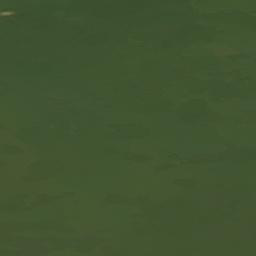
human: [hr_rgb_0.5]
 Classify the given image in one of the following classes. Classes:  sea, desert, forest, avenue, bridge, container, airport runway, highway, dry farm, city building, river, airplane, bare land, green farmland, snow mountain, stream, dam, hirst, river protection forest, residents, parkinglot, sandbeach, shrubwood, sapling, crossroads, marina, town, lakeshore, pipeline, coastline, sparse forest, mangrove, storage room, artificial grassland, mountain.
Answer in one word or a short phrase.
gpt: sea